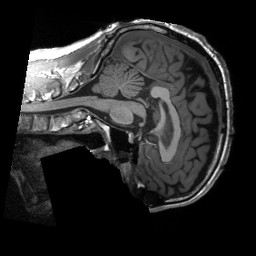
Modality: T1w
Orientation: sagittal
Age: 36
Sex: male
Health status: healthy
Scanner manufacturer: siemens
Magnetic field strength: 3 T
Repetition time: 2.3 s
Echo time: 0.00229 s